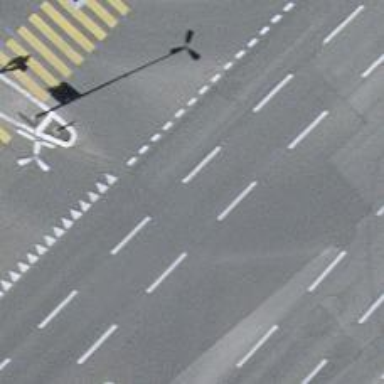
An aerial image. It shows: Service road with asphalt surface and trolley wire.